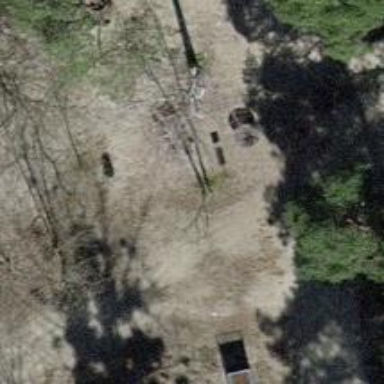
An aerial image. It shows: Barbecue facility.